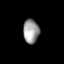
Tissue: prostate
Cell type: Fibroblasts
Senescence score: 0.7045
Nuclear area (px): 377
Mean DAPI intensity: 154.122